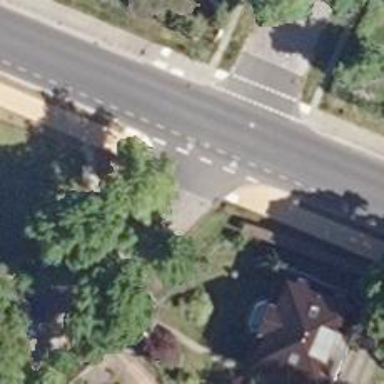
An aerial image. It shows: Road with "give way" sign.